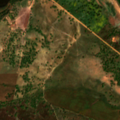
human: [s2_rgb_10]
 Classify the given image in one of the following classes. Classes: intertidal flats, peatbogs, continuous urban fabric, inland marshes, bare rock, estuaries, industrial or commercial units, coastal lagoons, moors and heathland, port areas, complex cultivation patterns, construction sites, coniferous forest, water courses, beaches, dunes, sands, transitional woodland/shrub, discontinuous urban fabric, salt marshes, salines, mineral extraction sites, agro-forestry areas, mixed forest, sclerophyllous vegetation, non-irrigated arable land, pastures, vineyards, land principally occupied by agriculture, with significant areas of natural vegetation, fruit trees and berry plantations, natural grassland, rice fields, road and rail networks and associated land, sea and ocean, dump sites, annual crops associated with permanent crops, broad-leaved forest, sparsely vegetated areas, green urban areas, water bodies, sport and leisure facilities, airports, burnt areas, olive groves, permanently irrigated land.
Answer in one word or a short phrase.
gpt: continuous urban fabric